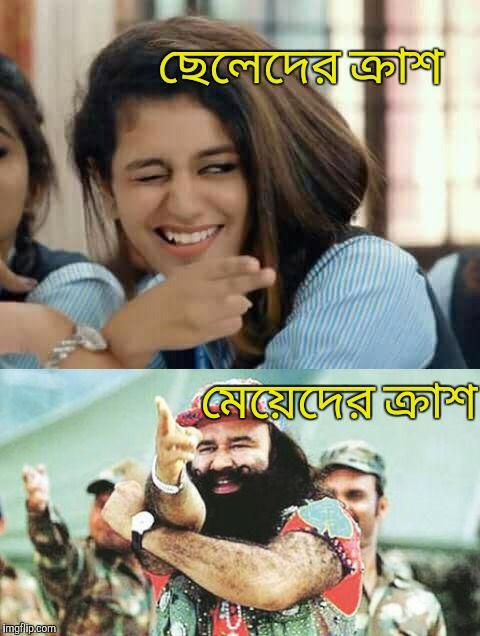
Text: ছেলেদের ক্রাশ, মেয়েদের ক্রাশ।
Label: Non Hate